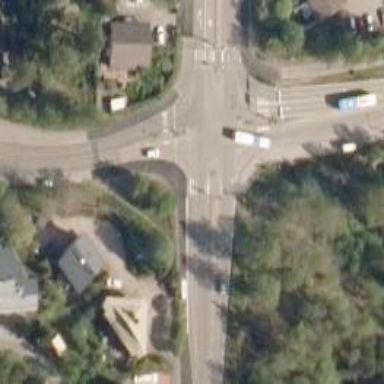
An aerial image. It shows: Asphalt cycleway.